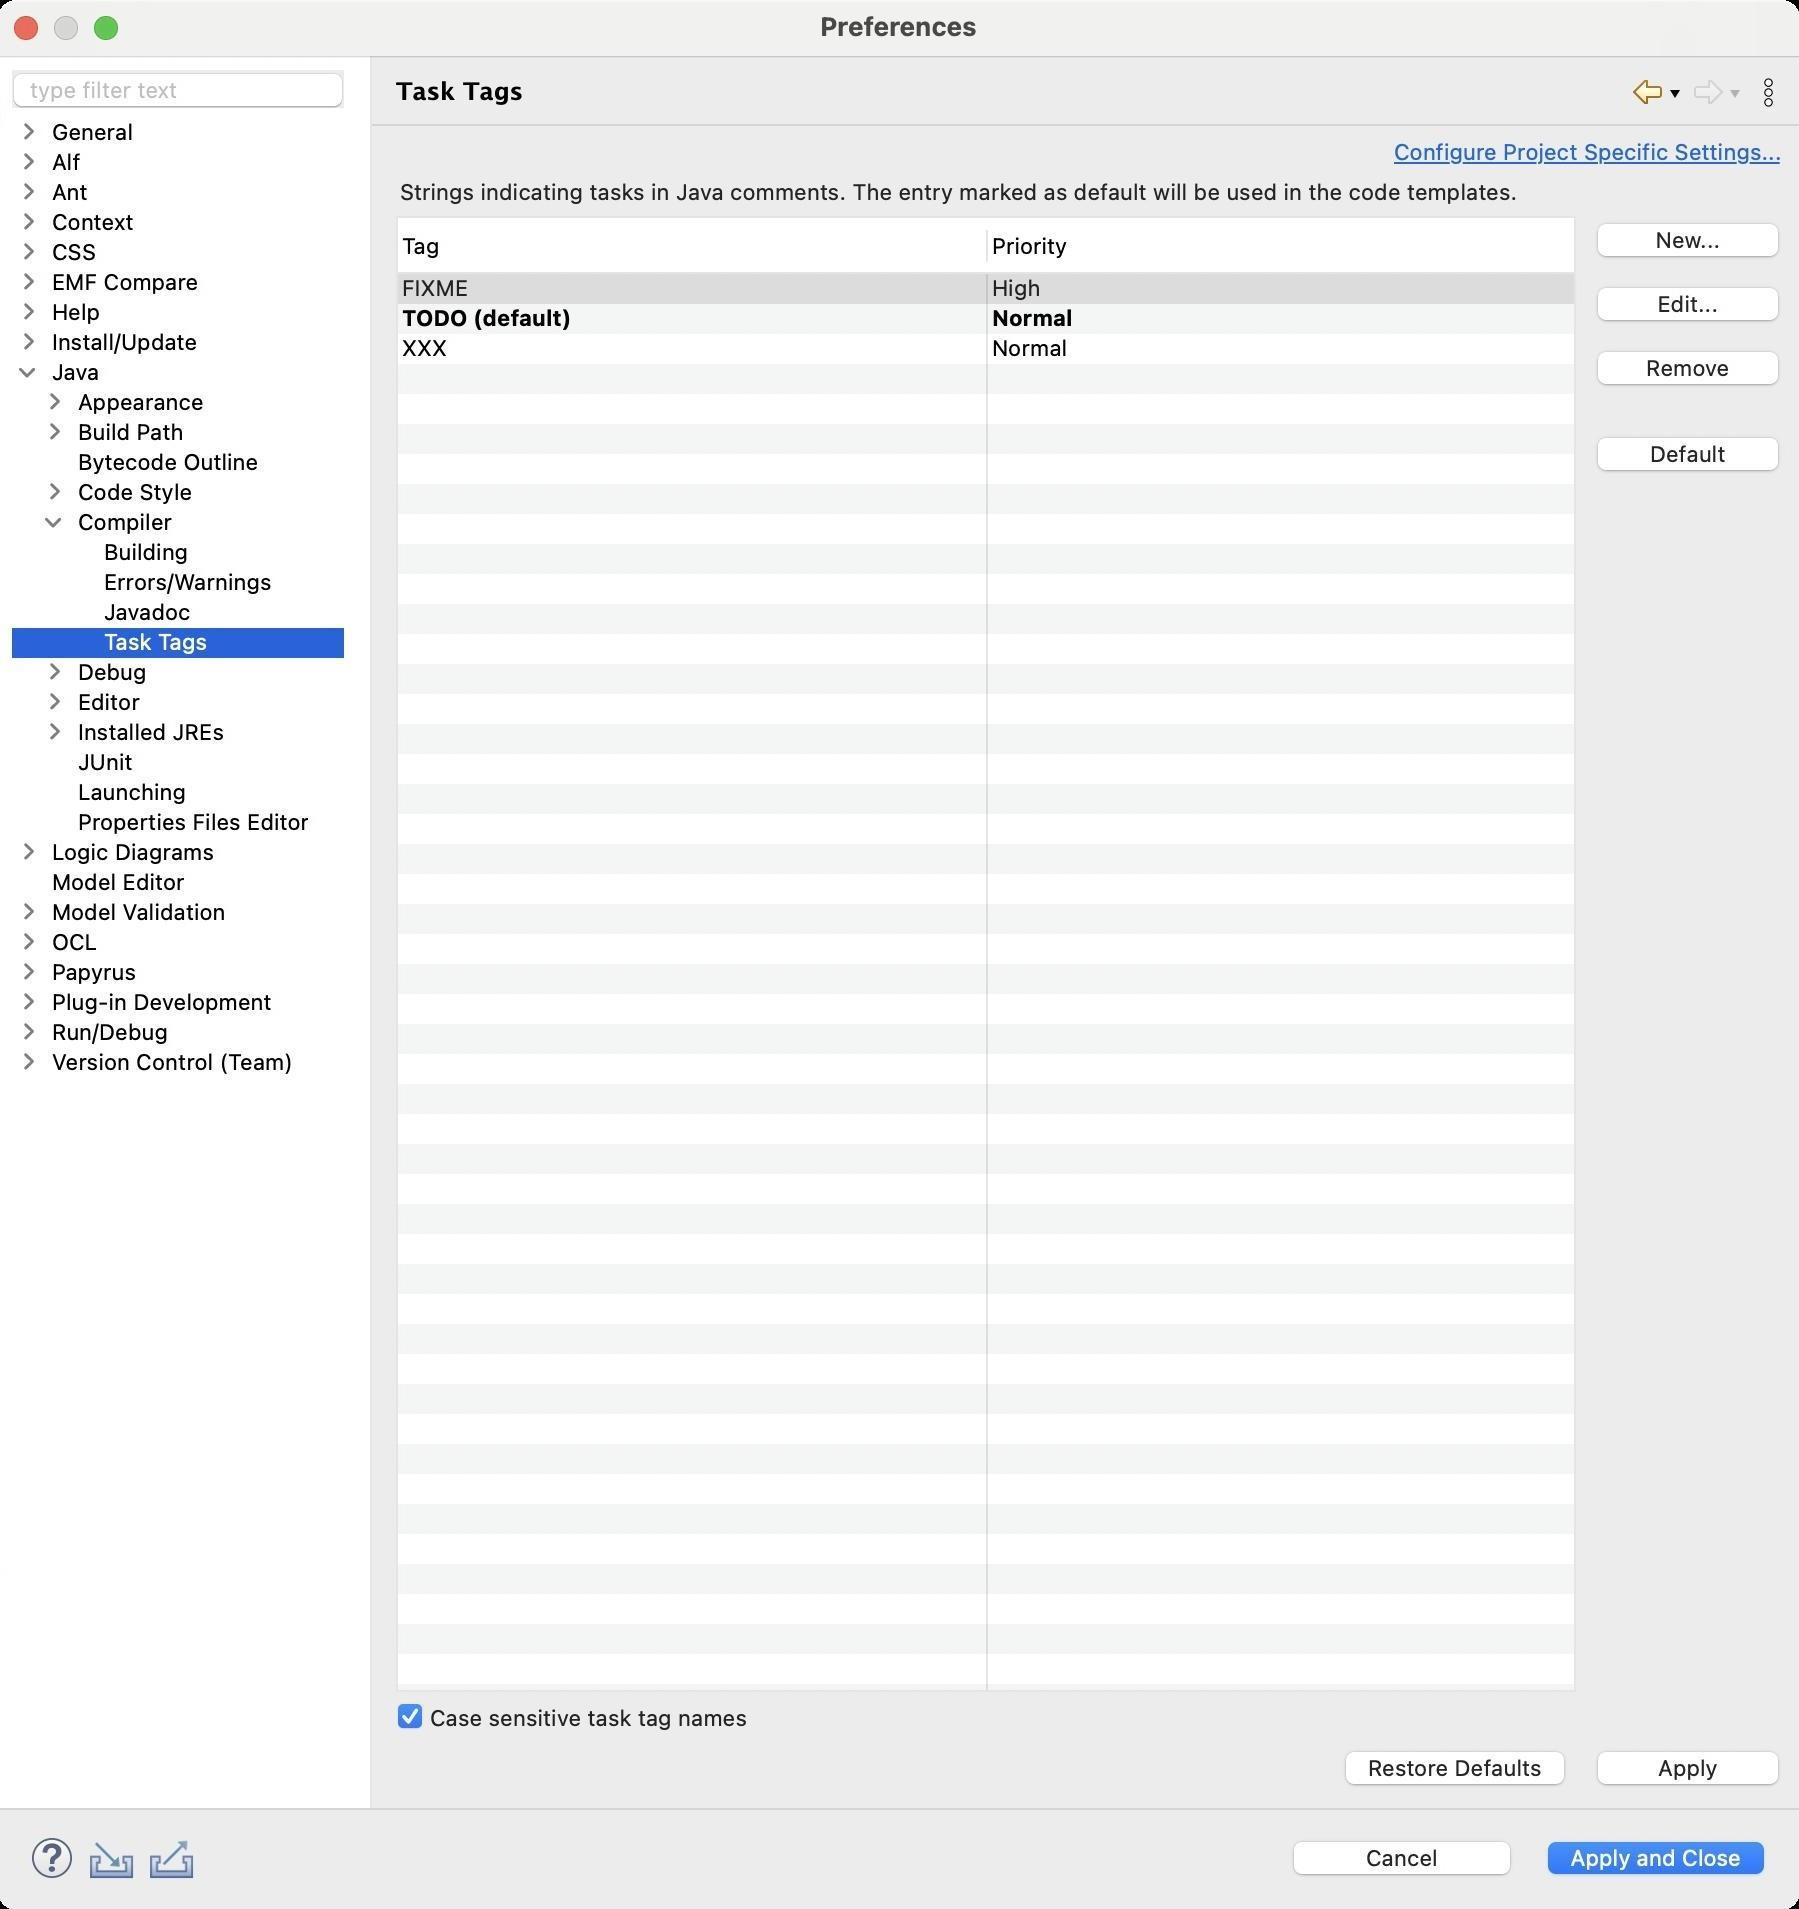
Accessibility tree:
{"name": "Preferences", "role": "AXWindow", "description": null, "role_description": "standard window", "value": null, "position": "480.00;95.00", "size": "901;955", "children": [{"name": "Apply_and_Close", "role": "AXButton", "description": null, "role_description": "button", "value": null, "position": "769.00;917.00", "size": "120;27", "children": []}, {"name": "Cancel", "role": "AXButton", "description": null, "role_description": "button", "value": null, "position": "642.00;917.00", "size": "120;27", "children": []}, {"name": null, "role": "AXToolbar", "description": null, "role_description": "toolbar", "value": null, "position": "12.00;915.00", "size": "90;30", "children": [{"name": "Help", "role": "AXCheckBox", "description": null, "role_description": "checkbox", "value": 0, "position": "12.00;915.00", "size": "30;30", "children": []}, {"name": "Import", "role": "AXButton", "description": null, "role_description": "button", "value": null, "position": "42.00;915.00", "size": "30;30", "children": []}, {"name": "Export", "role": "AXButton", "description": null, "role_description": "button", "value": null, "position": "72.00;915.00", "size": "30;30", "children": []}]}, {"name": null, "role": "AXScrollArea", "description": null, "role_description": "scroll area", "value": null, "position": "199.00;69.00", "size": "697;830", "children": [{"name": "Apply", "role": "AXButton", "description": null, "role_description": "button", "value": null, "position": "794.00;872.00", "size": "102;27", "children": []}, {"name": "Restore_Defaults", "role": "AXButton", "description": null, "role_description": "button", "value": null, "position": "668.00;872.00", "size": "121;27", "children": []}, {"name": "Case_sensitive_task_tag_names", "role": "AXCheckBox", "description": null, "role_description": "checkbox", "value": 1, "position": "199.00;851.00", "size": "697;16", "children": []}, {"name": "Default", "role": "AXButton", "description": null, "role_description": "button", "value": null, "position": "794.00;215.00", "size": "102;27", "children": []}, {"name": "Remove", "role": "AXButton", "description": null, "role_description": "button", "value": null, "position": "794.00;172.00", "size": "102;27", "children": []}, {"name": "Edit...", "role": "AXButton", "description": null, "role_description": "button", "value": null, "position": "794.00;140.00", "size": "102;27", "children": []}, {"name": "New...", "role": "AXButton", "description": null, "role_description": "button", "value": null, "position": "794.00;108.00", "size": "102;27", "children": []}, {"name": null, "role": "AXScrollArea", "description": null, "role_description": "scroll area", "value": null, "position": "199.00;108.00", "size": "590;738", "children": [{"name": null, "role": "AXTable", "description": null, "role_description": "table", "value": null, "position": "200.00;137.00", "size": "590;708", "children": [{"name": null, "role": "AXRow", "description": null, "role_description": "table row", "value": null, "position": "200.00;137.00", "size": "590;15", "children": [{"name": null, "role": "AXStaticText", "description": null, "role_description": "text", "value": "FIXME", "position": "200.00;137.00", "size": "294;14", "children": []}, {"name": null, "role": "AXStaticText", "description": null, "role_description": "text", "value": "High", "position": "495.00;137.00", "size": "294;14", "children": []}]}, {"name": null, "role": "AXRow", "description": null, "role_description": "table row", "value": null, "position": "200.00;152.00", "size": "590;15", "children": [{"name": null, "role": "AXStaticText", "description": null, "role_description": "text", "value": "TODO (default)", "position": "200.00;152.00", "size": "294;14", "children": []}, {"name": null, "role": "AXStaticText", "description": null, "role_description": "text", "value": "Normal", "position": "495.00;152.00", "size": "294;14", "children": []}]}, {"name": null, "role": "AXRow", "description": null, "role_description": "table row", "value": null, "position": "200.00;167.00", "size": "590;15", "children": [{"name": null, "role": "AXStaticText", "description": null, "role_description": "text", "value": "XXX", "position": "200.00;167.00", "size": "294;14", "children": []}, {"name": null, "role": "AXStaticText", "description": null, "role_description": "text", "value": "Normal", "position": "495.00;167.00", "size": "294;14", "children": []}]}, {"name": null, "role": "AXColumn", "description": null, "role_description": "column", "value": null, "position": "200.00;137.00", "size": "295;708", "children": []}, {"name": null, "role": "AXColumn", "description": null, "role_description": "column", "value": null, "position": "495.00;137.00", "size": "295;708", "children": []}, {"name": null, "role": "AXGroup", "description": null, "role_description": "group", "value": null, "position": "200.00;109.00", "size": "590;28", "children": [{"name": "Tag", "role": "AXButton", "description": null, "role_description": "sort button", "value": null, "position": "200.00;109.00", "size": "295;28", "children": []}, {"name": "Priority", "role": "AXButton", "description": null, "role_description": "sort button", "value": null, "position": "495.00;109.00", "size": "295;28", "children": []}]}]}, {"name": null, "role": "AXScrollBar", "description": null, "role_description": "scroll bar", "value": 0.0, "position": "200.00;829.00", "size": "588;16", "children": [{"name": null, "role": "AXValueIndicator", "description": null, "role_description": "value indicator", "value": 0.0, "position": "201.00;833.00", "size": "584;12", "children": []}, {"name": null, "role": "AXButton", "description": null, "role_description": "increment arrow button", "value": null, "position": "200.00;829.00", "size": "0;0", "children": []}, {"name": null, "role": "AXButton", "description": null, "role_description": "decrement arrow button", "value": null, "position": "200.00;829.00", "size": "0;0", "children": []}, {"name": null, "role": "AXButton", "description": null, "role_description": "increment page button", "value": null, "position": "785.50;833.00", "size": "2;12", "children": []}, {"name": null, "role": "AXButton", "description": null, "role_description": "decrement page button", "value": null, "position": "200.00;833.00", "size": "1;12", "children": []}]}]}, {"name": null, "role": "AXStaticText", "description": null, "role_description": "text", "value": "Strings indicating tasks in Java comments. The entry marked as default will be used in the code templates.", "position": "199.00;89.00", "size": "697;14", "children": []}, {"name": null, "role": "AXScrollArea", "description": null, "role_description": "scroll area", "value": null, "position": "696.00;69.00", "size": "200;15", "children": [{"name": null, "role": "AXTextArea", "description": null, "role_description": "text entry area", "value": "Configure Project Specific Settings...", "position": "696.00;69.00", "size": "200;15", "children": [{"name": "Configure_Project_Specific_Settings...", "role": "AXLink", "description": null, "role_description": "hyperlink", "value": null, "position": "698.00;69.00", "size": "194;13", "children": []}]}]}]}, {"name": null, "role": "AXToolbar", "description": "", "role_description": "toolbar", "value": null, "position": "814.00;35.00", "size": "82;22", "children": [{"name": "Back_to_Javadoc", "role": "AXMenuButton", "description": null, "role_description": "menu button", "value": null, "position": "814.00;35.00", "size": "22;22", "children": []}, {"name": "Forward", "role": "AXMenuButton", "description": null, "role_description": "menu button", "value": null, "position": "844.00;35.00", "size": "22;22", "children": []}, {"name": "Additional_Dialog_Actions", "role": "AXButton", "description": null, "role_description": "button", "value": null, "position": "874.00;35.00", "size": "22;22", "children": []}]}, {"name": null, "role": "AXStaticText", "description": "", "role_description": "text", "value": "Task Tags", "position": "196.00;35.00", "size": "611;21", "children": []}, {"name": null, "role": "AXSplitter", "description": null, "role_description": "splitter", "value": 180, "position": "180.00;28.00", "size": "5;876", "children": []}, {"name": null, "role": "AXScrollArea", "description": null, "role_description": "scroll area", "value": null, "position": "7.00;59.00", "size": "166;845", "children": [{"name": null, "role": "AXOutline", "description": null, "role_description": "outline", "value": null, "position": "7.00;59.00", "size": "166;845", "children": [{"name": null, "role": "AXRow", "description": null, "role_description": "outline row", "value": null, "position": "7.00;59.00", "size": "166;15", "children": [{"name": null, "role": "AXGroup", "description": null, "role_description": "group", "value": null, "position": "7.00;59.00", "size": "149;15", "children": [{"name": null, "role": "AXDisclosureTriangle", "description": null, "role_description": "disclosure triangle", "value": 0, "position": "9.00;59.00", "size": "12;14", "children": []}, {"name": null, "role": "AXStaticText", "description": null, "role_description": "text", "value": "General", "position": "25.00;59.00", "size": "130;14", "children": []}]}]}, {"name": null, "role": "AXRow", "description": null, "role_description": "outline row", "value": null, "position": "7.00;74.00", "size": "166;15", "children": [{"name": null, "role": "AXGroup", "description": null, "role_description": "group", "value": null, "position": "7.00;74.00", "size": "149;15", "children": [{"name": null, "role": "AXDisclosureTriangle", "description": null, "role_description": "disclosure triangle", "value": 0, "position": "9.00;74.00", "size": "12;14", "children": []}, {"name": null, "role": "AXStaticText", "description": null, "role_description": "text", "value": "Alf", "position": "25.00;74.00", "size": "130;14", "children": []}]}]}, {"name": null, "role": "AXRow", "description": null, "role_description": "outline row", "value": null, "position": "7.00;89.00", "size": "166;15", "children": [{"name": null, "role": "AXGroup", "description": null, "role_description": "group", "value": null, "position": "7.00;89.00", "size": "149;15", "children": [{"name": null, "role": "AXDisclosureTriangle", "description": null, "role_description": "disclosure triangle", "value": 0, "position": "9.00;89.00", "size": "12;14", "children": []}, {"name": null, "role": "AXStaticText", "description": null, "role_description": "text", "value": "Ant", "position": "25.00;89.00", "size": "130;14", "children": []}]}]}, {"name": null, "role": "AXRow", "description": null, "role_description": "outline row", "value": null, "position": "7.00;104.00", "size": "166;15", "children": [{"name": null, "role": "AXGroup", "description": null, "role_description": "group", "value": null, "position": "7.00;104.00", "size": "149;15", "children": [{"name": null, "role": "AXDisclosureTriangle", "description": null, "role_description": "disclosure triangle", "value": 0, "position": "9.00;104.00", "size": "12;14", "children": []}, {"name": null, "role": "AXStaticText", "description": null, "role_description": "text", "value": "Context", "position": "25.00;104.00", "size": "130;14", "children": []}]}]}, {"name": null, "role": "AXRow", "description": null, "role_description": "outline row", "value": null, "position": "7.00;119.00", "size": "166;15", "children": [{"name": null, "role": "AXGroup", "description": null, "role_description": "group", "value": null, "position": "7.00;119.00", "size": "149;15", "children": [{"name": null, "role": "AXDisclosureTriangle", "description": null, "role_description": "disclosure triangle", "value": 0, "position": "9.00;119.00", "size": "12;14", "children": []}, {"name": null, "role": "AXStaticText", "description": null, "role_description": "text", "value": "CSS", "position": "25.00;119.00", "size": "130;14", "children": []}]}]}, {"name": null, "role": "AXRow", "description": null, "role_description": "outline row", "value": null, "position": "7.00;134.00", "size": "166;15", "children": [{"name": null, "role": "AXGroup", "description": null, "role_description": "group", "value": null, "position": "7.00;134.00", "size": "149;15", "children": [{"name": null, "role": "AXDisclosureTriangle", "description": null, "role_description": "disclosure triangle", "value": 0, "position": "9.00;134.00", "size": "12;14", "children": []}, {"name": null, "role": "AXStaticText", "description": null, "role_description": "text", "value": "EMF Compare", "position": "25.00;134.00", "size": "130;14", "children": []}]}]}, {"name": null, "role": "AXRow", "description": null, "role_description": "outline row", "value": null, "position": "7.00;149.00", "size": "166;15", "children": [{"name": null, "role": "AXGroup", "description": null, "role_description": "group", "value": null, "position": "7.00;149.00", "size": "149;15", "children": [{"name": null, "role": "AXDisclosureTriangle", "description": null, "role_description": "disclosure triangle", "value": 0, "position": "9.00;149.00", "size": "12;14", "children": []}, {"name": null, "role": "AXStaticText", "description": null, "role_description": "text", "value": "Help", "position": "25.00;149.00", "size": "130;14", "children": []}]}]}, {"name": null, "role": "AXRow", "description": null, "role_description": "outline row", "value": null, "position": "7.00;164.00", "size": "166;15", "children": [{"name": null, "role": "AXGroup", "description": null, "role_description": "group", "value": null, "position": "7.00;164.00", "size": "149;15", "children": [{"name": null, "role": "AXDisclosureTriangle", "description": null, "role_description": "disclosure triangle", "value": 0, "position": "9.00;164.00", "size": "12;14", "children": []}, {"name": null, "role": "AXStaticText", "description": null, "role_description": "text", "value": "Install/Update", "position": "25.00;164.00", "size": "130;14", "children": []}]}]}, {"name": null, "role": "AXRow", "description": null, "role_description": "outline row", "value": null, "position": "7.00;179.00", "size": "166;15", "children": [{"name": null, "role": "AXGroup", "description": null, "role_description": "group", "value": null, "position": "7.00;179.00", "size": "149;15", "children": [{"name": null, "role": "AXDisclosureTriangle", "description": null, "role_description": "disclosure triangle", "value": 1, "position": "9.00;179.00", "size": "12;14", "children": []}, {"name": null, "role": "AXStaticText", "description": null, "role_description": "text", "value": "Java", "position": "25.00;179.00", "size": "130;14", "children": []}]}]}, {"name": null, "role": "AXRow", "description": null, "role_description": "outline row", "value": null, "position": "7.00;194.00", "size": "166;15", "children": [{"name": null, "role": "AXGroup", "description": null, "role_description": "group", "value": null, "position": "7.00;194.00", "size": "149;15", "children": [{"name": null, "role": "AXDisclosureTriangle", "description": null, "role_description": "disclosure triangle", "value": 0, "position": "22.00;194.00", "size": "12;14", "children": []}, {"name": null, "role": "AXStaticText", "description": null, "role_description": "text", "value": "Appearance", "position": "38.00;194.00", "size": "117;14", "children": []}]}]}, {"name": null, "role": "AXRow", "description": null, "role_description": "outline row", "value": null, "position": "7.00;209.00", "size": "166;15", "children": [{"name": null, "role": "AXGroup", "description": null, "role_description": "group", "value": null, "position": "7.00;209.00", "size": "149;15", "children": [{"name": null, "role": "AXDisclosureTriangle", "description": null, "role_description": "disclosure triangle", "value": 0, "position": "22.00;209.00", "size": "12;14", "children": []}, {"name": null, "role": "AXStaticText", "description": null, "role_description": "text", "value": "Build Path", "position": "38.00;209.00", "size": "117;14", "children": []}]}]}, {"name": null, "role": "AXRow", "description": null, "role_description": "outline row", "value": null, "position": "7.00;224.00", "size": "166;15", "children": [{"name": null, "role": "AXStaticText", "description": null, "role_description": "text", "value": "Bytecode Outline", "position": "38.00;224.00", "size": "117;14", "children": []}]}, {"name": null, "role": "AXRow", "description": null, "role_description": "outline row", "value": null, "position": "7.00;239.00", "size": "166;15", "children": [{"name": null, "role": "AXGroup", "description": null, "role_description": "group", "value": null, "position": "7.00;239.00", "size": "149;15", "children": [{"name": null, "role": "AXDisclosureTriangle", "description": null, "role_description": "disclosure triangle", "value": 0, "position": "22.00;239.00", "size": "12;14", "children": []}, {"name": null, "role": "AXStaticText", "description": null, "role_description": "text", "value": "Code Style", "position": "38.00;239.00", "size": "117;14", "children": []}]}]}, {"name": null, "role": "AXRow", "description": null, "role_description": "outline row", "value": null, "position": "7.00;254.00", "size": "166;15", "children": [{"name": null, "role": "AXGroup", "description": null, "role_description": "group", "value": null, "position": "7.00;254.00", "size": "149;15", "children": [{"name": null, "role": "AXDisclosureTriangle", "description": null, "role_description": "disclosure triangle", "value": 1, "position": "22.00;254.00", "size": "12;14", "children": []}, {"name": null, "role": "AXStaticText", "description": null, "role_description": "text", "value": "Compiler", "position": "38.00;254.00", "size": "117;14", "children": []}]}]}, {"name": null, "role": "AXRow", "description": null, "role_description": "outline row", "value": null, "position": "7.00;269.00", "size": "166;15", "children": [{"name": null, "role": "AXStaticText", "description": null, "role_description": "text", "value": "Building", "position": "51.00;269.00", "size": "104;14", "children": []}]}, {"name": null, "role": "AXRow", "description": null, "role_description": "outline row", "value": null, "position": "7.00;284.00", "size": "166;15", "children": [{"name": null, "role": "AXStaticText", "description": null, "role_description": "text", "value": "Errors/Warnings", "position": "51.00;284.00", "size": "104;14", "children": []}]}, {"name": null, "role": "AXRow", "description": null, "role_description": "outline row", "value": null, "position": "7.00;299.00", "size": "166;15", "children": [{"name": null, "role": "AXStaticText", "description": null, "role_description": "text", "value": "Javadoc", "position": "51.00;299.00", "size": "104;14", "children": []}]}, {"name": null, "role": "AXRow", "description": null, "role_description": "outline row", "value": null, "position": "7.00;314.00", "size": "166;15", "children": [{"name": null, "role": "AXStaticText", "description": null, "role_description": "text", "value": "Task Tags", "position": "51.00;314.00", "size": "104;14", "children": []}]}, {"name": null, "role": "AXRow", "description": null, "role_description": "outline row", "value": null, "position": "7.00;329.00", "size": "166;15", "children": [{"name": null, "role": "AXGroup", "description": null, "role_description": "group", "value": null, "position": "7.00;329.00", "size": "149;15", "children": [{"name": null, "role": "AXDisclosureTriangle", "description": null, "role_description": "disclosure triangle", "value": 0, "position": "22.00;329.00", "size": "12;14", "children": []}, {"name": null, "role": "AXStaticText", "description": null, "role_description": "text", "value": "Debug", "position": "38.00;329.00", "size": "117;14", "children": []}]}]}, {"name": null, "role": "AXRow", "description": null, "role_description": "outline row", "value": null, "position": "7.00;344.00", "size": "166;15", "children": [{"name": null, "role": "AXGroup", "description": null, "role_description": "group", "value": null, "position": "7.00;344.00", "size": "149;15", "children": [{"name": null, "role": "AXDisclosureTriangle", "description": null, "role_description": "disclosure triangle", "value": 0, "position": "22.00;344.00", "size": "12;14", "children": []}, {"name": null, "role": "AXStaticText", "description": null, "role_description": "text", "value": "Editor", "position": "38.00;344.00", "size": "117;14", "children": []}]}]}, {"name": null, "role": "AXRow", "description": null, "role_description": "outline row", "value": null, "position": "7.00;359.00", "size": "166;15", "children": [{"name": null, "role": "AXGroup", "description": null, "role_description": "group", "value": null, "position": "7.00;359.00", "size": "149;15", "children": [{"name": null, "role": "AXDisclosureTriangle", "description": null, "role_description": "disclosure triangle", "value": 0, "position": "22.00;359.00", "size": "12;14", "children": []}, {"name": null, "role": "AXStaticText", "description": null, "role_description": "text", "value": "Installed JREs", "position": "38.00;359.00", "size": "117;14", "children": []}]}]}, {"name": null, "role": "AXRow", "description": null, "role_description": "outline row", "value": null, "position": "7.00;374.00", "size": "166;15", "children": [{"name": null, "role": "AXStaticText", "description": null, "role_description": "text", "value": "JUnit", "position": "38.00;374.00", "size": "117;14", "children": []}]}, {"name": null, "role": "AXRow", "description": null, "role_description": "outline row", "value": null, "position": "7.00;389.00", "size": "166;15", "children": [{"name": null, "role": "AXStaticText", "description": null, "role_description": "text", "value": "Launching", "position": "38.00;389.00", "size": "117;14", "children": []}]}, {"name": null, "role": "AXRow", "description": null, "role_description": "outline row", "value": null, "position": "7.00;404.00", "size": "166;15", "children": [{"name": null, "role": "AXStaticText", "description": null, "role_description": "text", "value": "Properties Files Editor", "position": "38.00;404.00", "size": "117;14", "children": []}]}, {"name": null, "role": "AXRow", "description": null, "role_description": "outline row", "value": null, "position": "7.00;419.00", "size": "166;15", "children": [{"name": null, "role": "AXGroup", "description": null, "role_description": "group", "value": null, "position": "7.00;419.00", "size": "149;15", "children": [{"name": null, "role": "AXDisclosureTriangle", "description": null, "role_description": "disclosure triangle", "value": 0, "position": "9.00;419.00", "size": "12;14", "children": []}, {"name": null, "role": "AXStaticText", "description": null, "role_description": "text", "value": "Logic Diagrams", "position": "25.00;419.00", "size": "130;14", "children": []}]}]}, {"name": null, "role": "AXRow", "description": null, "role_description": "outline row", "value": null, "position": "7.00;434.00", "size": "166;15", "children": [{"name": null, "role": "AXStaticText", "description": null, "role_description": "text", "value": "Model Editor", "position": "25.00;434.00", "size": "130;14", "children": []}]}, {"name": null, "role": "AXRow", "description": null, "role_description": "outline row", "value": null, "position": "7.00;449.00", "size": "166;15", "children": [{"name": null, "role": "AXGroup", "description": null, "role_description": "group", "value": null, "position": "7.00;449.00", "size": "149;15", "children": [{"name": null, "role": "AXDisclosureTriangle", "description": null, "role_description": "disclosure triangle", "value": 0, "position": "9.00;449.00", "size": "12;14", "children": []}, {"name": null, "role": "AXStaticText", "description": null, "role_description": "text", "value": "Model Validation", "position": "25.00;449.00", "size": "130;14", "children": []}]}]}, {"name": null, "role": "AXRow", "description": null, "role_description": "outline row", "value": null, "position": "7.00;464.00", "size": "166;15", "children": [{"name": null, "role": "AXGroup", "description": null, "role_description": "group", "value": null, "position": "7.00;464.00", "size": "149;15", "children": [{"name": null, "role": "AXDisclosureTriangle", "description": null, "role_description": "disclosure triangle", "value": 0, "position": "9.00;464.00", "size": "12;14", "children": []}, {"name": null, "role": "AXStaticText", "description": null, "role_description": "text", "value": "OCL", "position": "25.00;464.00", "size": "130;14", "children": []}]}]}, {"name": null, "role": "AXRow", "description": null, "role_description": "outline row", "value": null, "position": "7.00;479.00", "size": "166;15", "children": [{"name": null, "role": "AXGroup", "description": null, "role_description": "group", "value": null, "position": "7.00;479.00", "size": "149;15", "children": [{"name": null, "role": "AXDisclosureTriangle", "description": null, "role_description": "disclosure triangle", "value": 0, "position": "9.00;479.00", "size": "12;14", "children": []}, {"name": null, "role": "AXStaticText", "description": null, "role_description": "text", "value": "Papyrus", "position": "25.00;479.00", "size": "130;14", "children": []}]}]}, {"name": null, "role": "AXRow", "description": null, "role_description": "outline row", "value": null, "position": "7.00;494.00", "size": "166;15", "children": [{"name": null, "role": "AXGroup", "description": null, "role_description": "group", "value": null, "position": "7.00;494.00", "size": "149;15", "children": [{"name": null, "role": "AXDisclosureTriangle", "description": null, "role_description": "disclosure triangle", "value": 0, "position": "9.00;494.00", "size": "12;14", "children": []}, {"name": null, "role": "AXStaticText", "description": null, "role_description": "text", "value": "Plug-in Development", "position": "25.00;494.00", "size": "130;14", "children": []}]}]}, {"name": null, "role": "AXRow", "description": null, "role_description": "outline row", "value": null, "position": "7.00;509.00", "size": "166;15", "children": [{"name": null, "role": "AXGroup", "description": null, "role_description": "group", "value": null, "position": "7.00;509.00", "size": "149;15", "children": [{"name": null, "role": "AXDisclosureTriangle", "description": null, "role_description": "disclosure triangle", "value": 0, "position": "9.00;509.00", "size": "12;14", "children": []}, {"name": null, "role": "AXStaticText", "description": null, "role_description": "text", "value": "Run/Debug", "position": "25.00;509.00", "size": "130;14", "children": []}]}]}, {"name": null, "role": "AXRow", "description": null, "role_description": "outline row", "value": null, "position": "7.00;524.00", "size": "166;15", "children": [{"name": null, "role": "AXGroup", "description": null, "role_description": "group", "value": null, "position": "7.00;524.00", "size": "149;15", "children": [{"name": null, "role": "AXDisclosureTriangle", "description": null, "role_description": "disclosure triangle", "value": 0, "position": "9.00;524.00", "size": "12;14", "children": []}, {"name": null, "role": "AXStaticText", "description": null, "role_description": "text", "value": "Version Control (Team)", "position": "25.00;524.00", "size": "130;14", "children": []}]}]}, {"name": null, "role": "AXColumn", "description": null, "role_description": "column", "value": null, "position": "7.00;59.00", "size": "149;845", "children": []}]}]}, {"name": "type_filter_text", "role": "AXTextField", "description": null, "role_description": "search text field", "value": "", "position": "7.00;35.00", "size": "166;19", "children": []}, {"name": null, "role": "AXButton", "description": null, "role_description": "close button", "value": null, "position": "7.00;6.00", "size": "14;16", "children": []}, {"name": null, "role": "AXButton", "description": null, "role_description": "zoom button", "value": null, "position": "47.00;6.00", "size": "14;16", "children": [{"name": null, "role": "AXGroup", "description": null, "role_description": "group", "value": null, "position": "47.00;6.00", "size": "14;16", "children": [{"name": null, "role": "AXGroup", "description": null, "role_description": "group", "value": null, "position": "47.00;6.00", "size": "14;16", "children": []}]}]}, {"name": null, "role": "AXButton", "description": null, "role_description": "minimize button", "value": null, "position": "27.00;6.00", "size": "14;16", "children": []}, {"name": null, "role": "AXStaticText", "description": null, "role_description": "text", "value": "Preferences", "position": "409.00;5.00", "size": "83;16", "children": []}]}